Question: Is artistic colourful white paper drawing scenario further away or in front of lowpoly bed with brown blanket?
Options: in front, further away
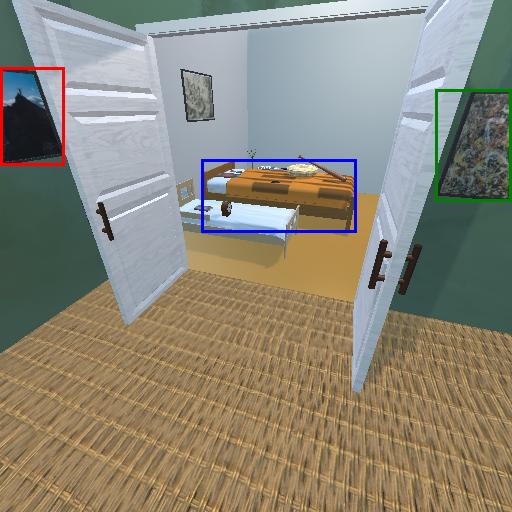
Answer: in front